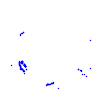
Particle: kaon